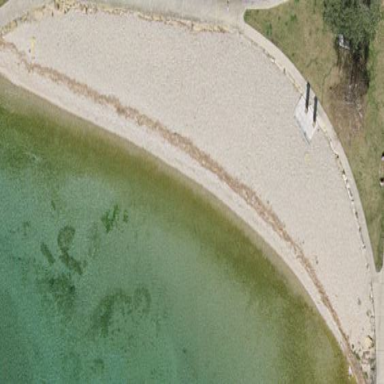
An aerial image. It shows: Beach with gravel surface.